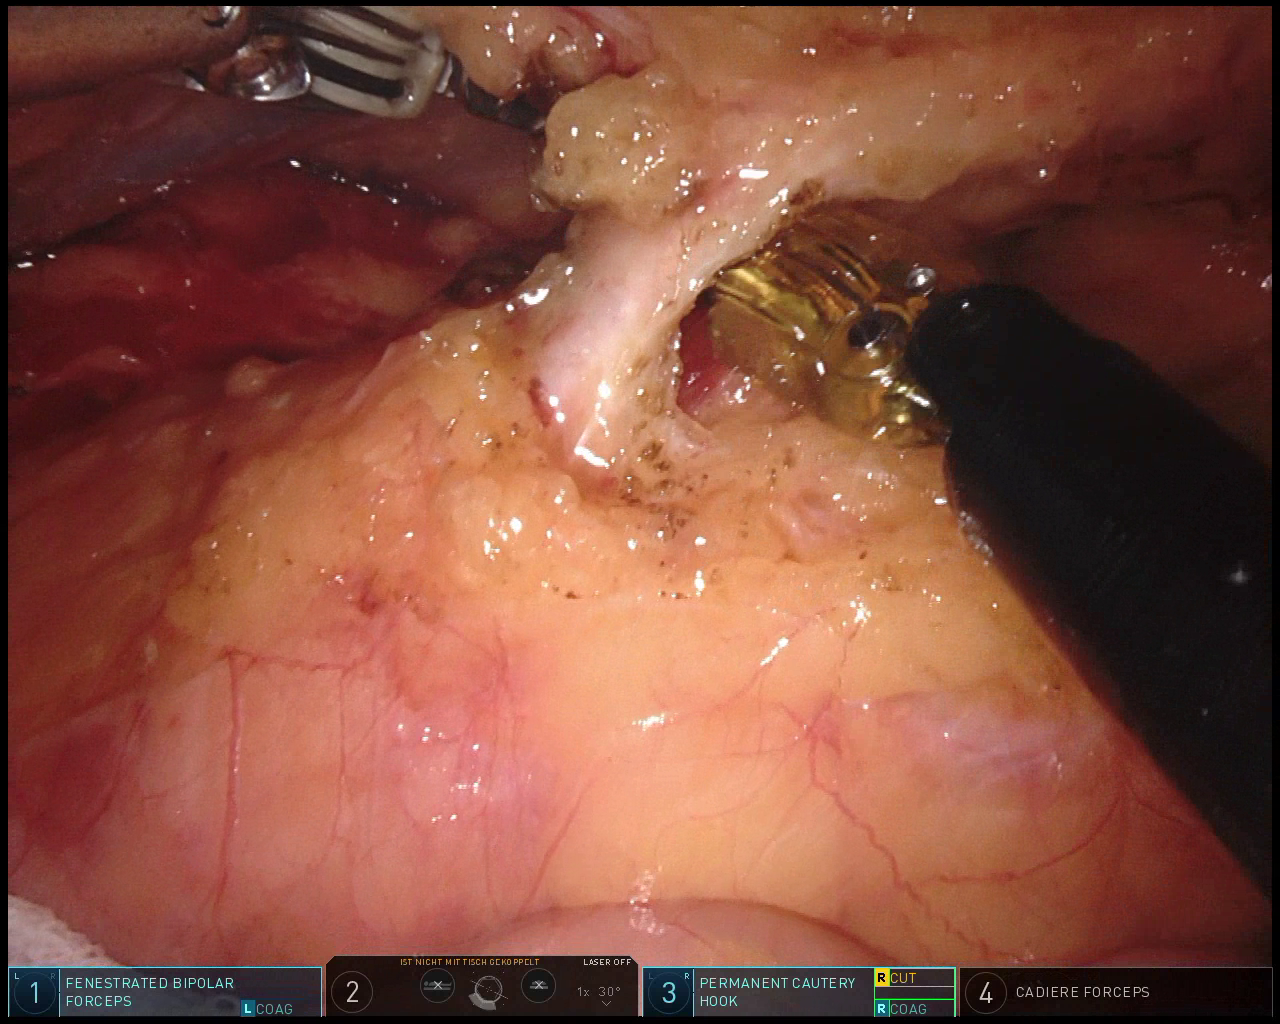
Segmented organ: inferior_mesenteric_artery
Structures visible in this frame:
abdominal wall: no
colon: no
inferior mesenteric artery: yes
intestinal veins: yes
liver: no
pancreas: no
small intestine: yes
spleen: no
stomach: no
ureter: no
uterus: no
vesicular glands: no